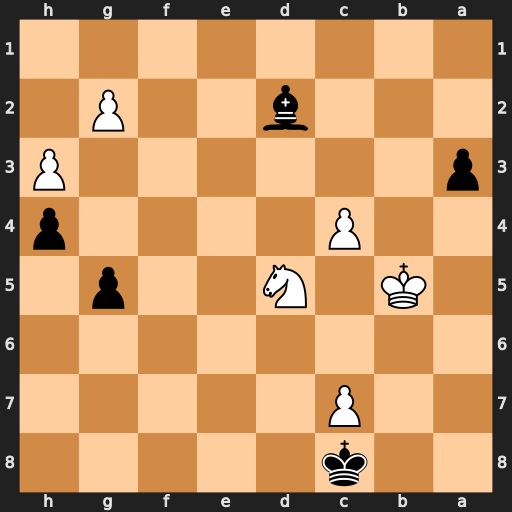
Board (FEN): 2k5/2P5/8/1K1N2p1/2P4p/p6P/3b2P1/8
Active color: b
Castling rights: -
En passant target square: -
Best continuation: Kb7 c8=Q+ Kxc8